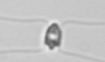
Label: Chaetoceros_didymus